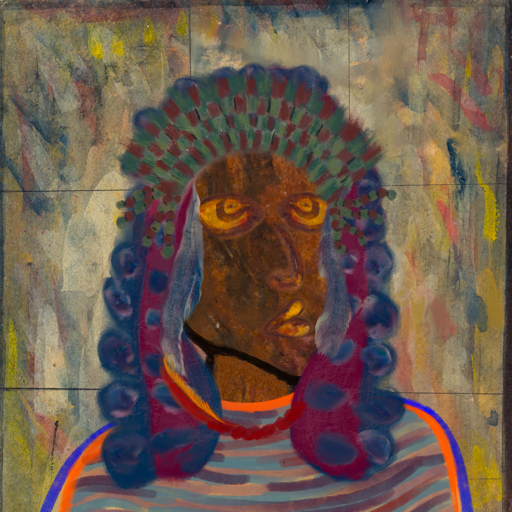
Background: GypsyMother, Head And Neck Side: Mosgoul, Face Side: Comrade, Bust: Experience, Hair Side: Hill_Girl, Head Accessory: After_Raid_Crown, Second Necklace: Blank, Necklace: Pipe, Baby: Blank